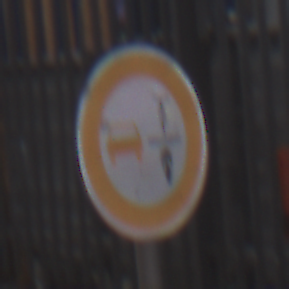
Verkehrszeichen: VerbotUeberholenEinspurigeFahrzeuge
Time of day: MorningAfternoon
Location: Outdoor (Urban)
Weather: Overcast
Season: NotSpecified
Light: Natural